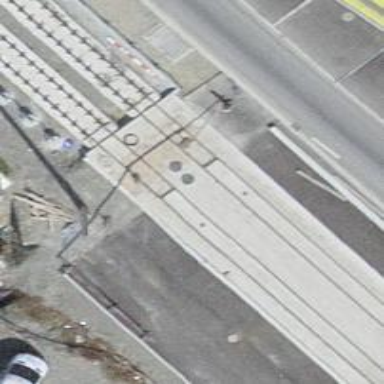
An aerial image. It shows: Tram crossing on the railway.